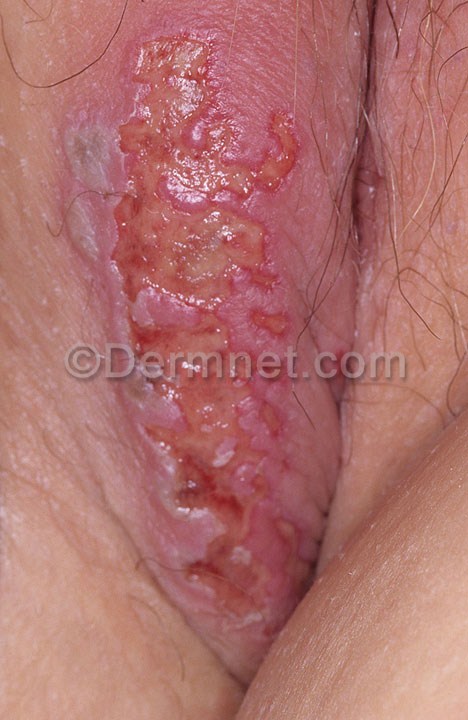
Disease: Warts Molluscum and other Viral Infections